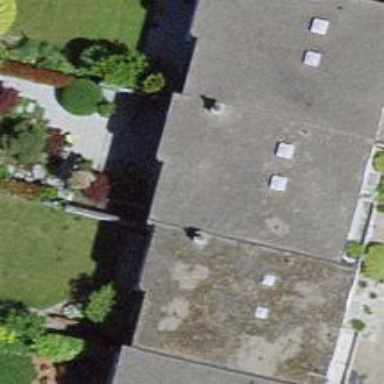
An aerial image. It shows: Terrace building.